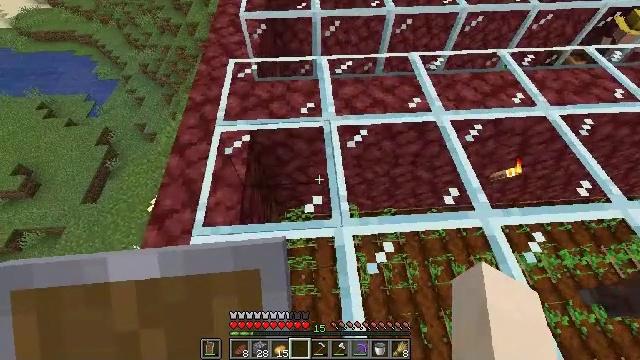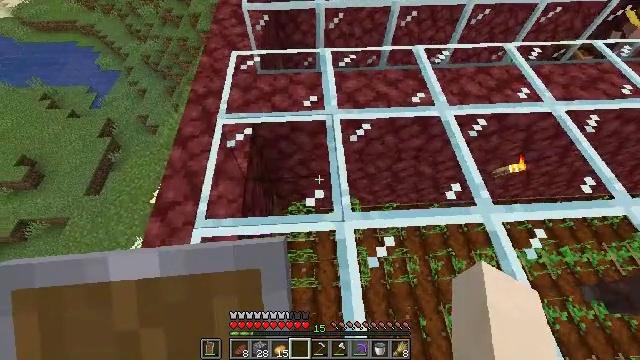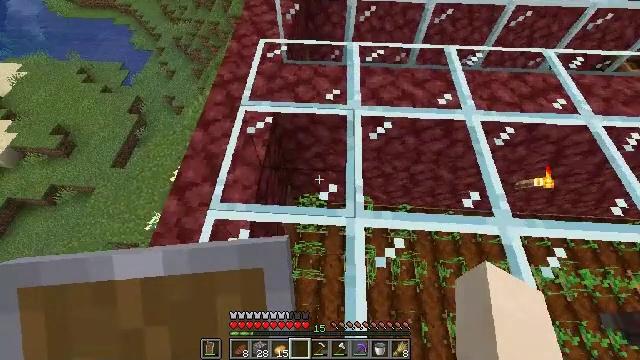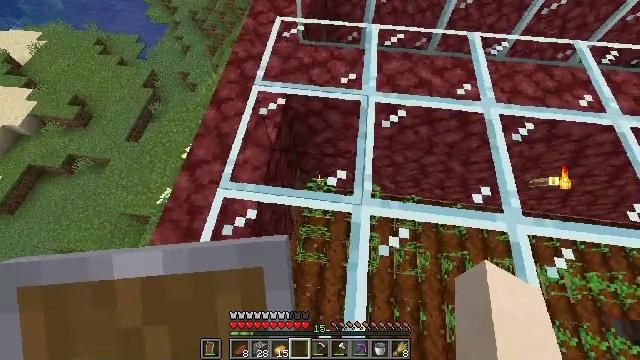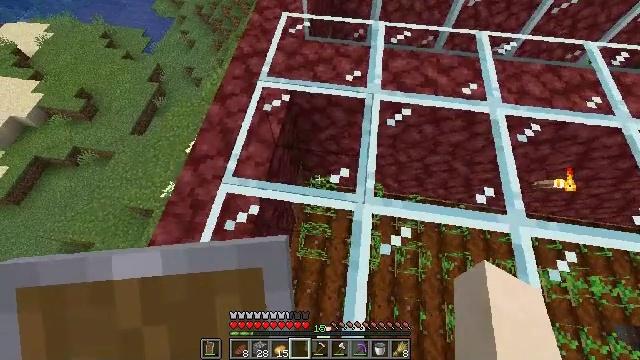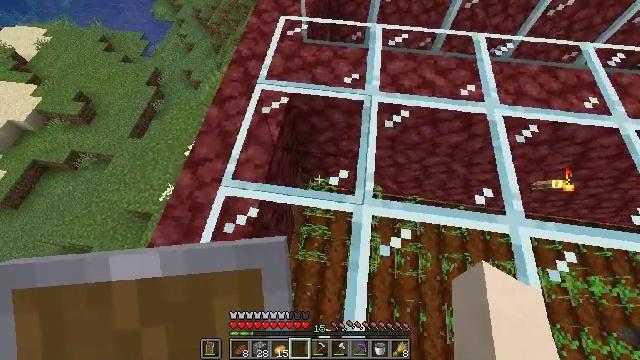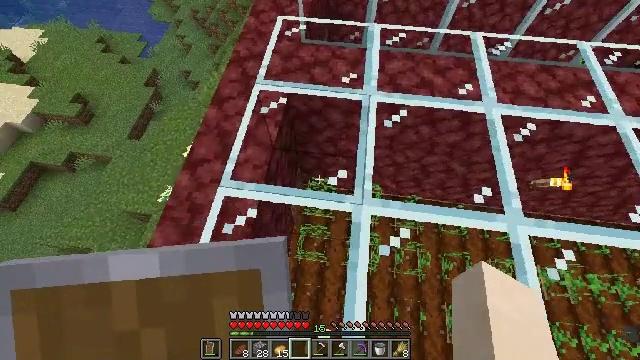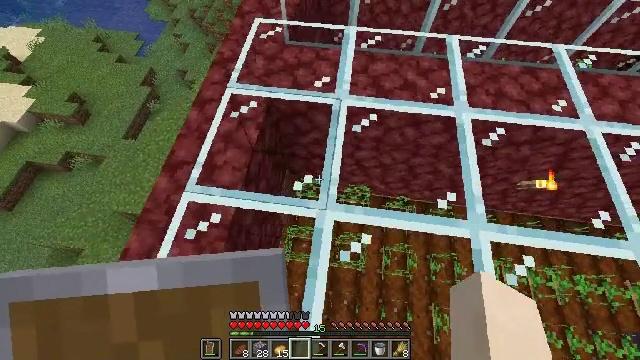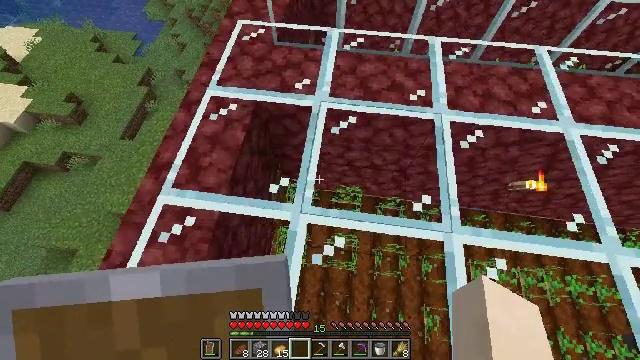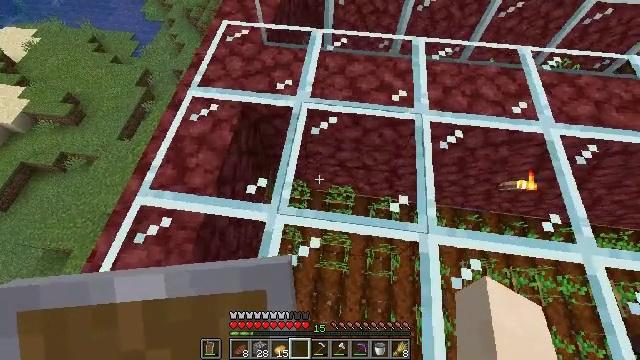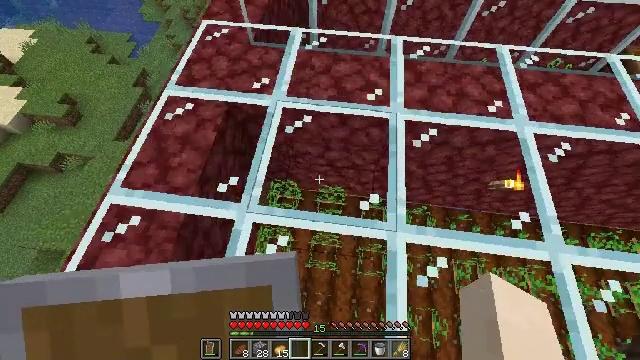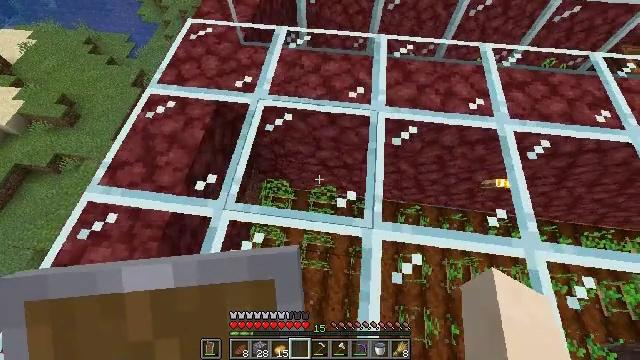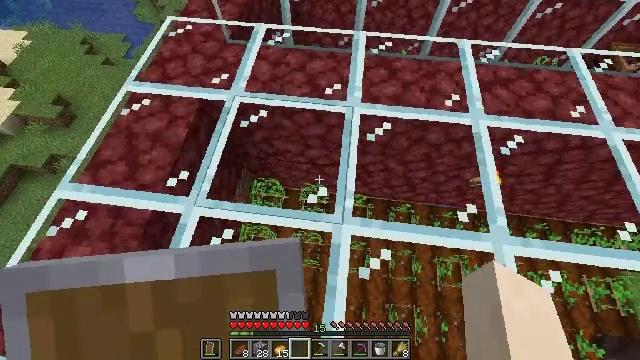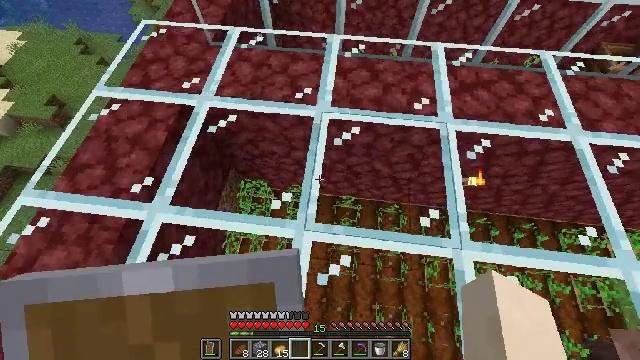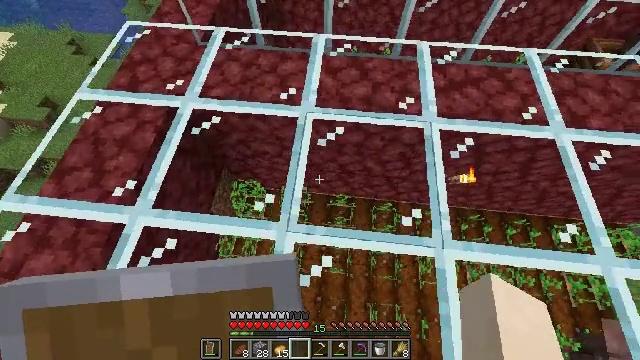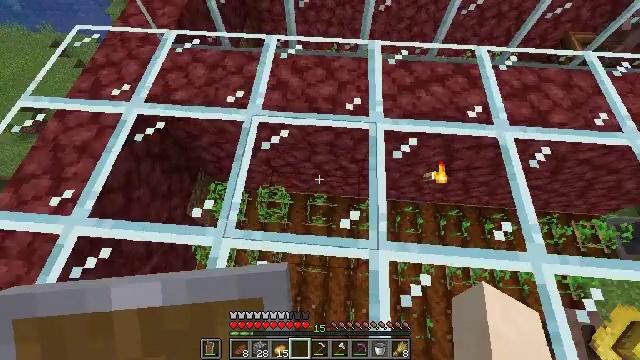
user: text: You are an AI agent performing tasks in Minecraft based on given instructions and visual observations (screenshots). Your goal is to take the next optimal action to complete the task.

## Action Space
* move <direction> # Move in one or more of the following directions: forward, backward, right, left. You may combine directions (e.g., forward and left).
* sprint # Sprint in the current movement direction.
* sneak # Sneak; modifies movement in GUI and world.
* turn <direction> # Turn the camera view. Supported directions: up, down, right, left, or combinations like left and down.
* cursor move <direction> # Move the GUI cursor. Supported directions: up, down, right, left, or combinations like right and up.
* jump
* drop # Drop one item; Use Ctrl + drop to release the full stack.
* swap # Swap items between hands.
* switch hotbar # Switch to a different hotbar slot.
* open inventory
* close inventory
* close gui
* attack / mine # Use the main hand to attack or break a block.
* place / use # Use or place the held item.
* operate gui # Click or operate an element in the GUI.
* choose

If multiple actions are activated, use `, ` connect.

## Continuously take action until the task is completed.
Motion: motion action
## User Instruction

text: Dig up the farmland.
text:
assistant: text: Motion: turn down
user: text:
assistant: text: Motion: turn left and down
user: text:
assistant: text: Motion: turn left and down
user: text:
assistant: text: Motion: turn left
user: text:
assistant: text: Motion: no_op
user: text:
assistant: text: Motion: move right
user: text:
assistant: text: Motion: move right
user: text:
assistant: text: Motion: move right
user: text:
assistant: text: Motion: move right
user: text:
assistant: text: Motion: move right
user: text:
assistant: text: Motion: move right
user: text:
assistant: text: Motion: move right
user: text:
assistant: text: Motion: move right
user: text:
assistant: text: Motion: move right
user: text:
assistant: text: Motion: move right, turn right
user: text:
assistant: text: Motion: move right, turn right
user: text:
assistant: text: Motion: move right, turn right
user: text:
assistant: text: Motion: move right, turn right
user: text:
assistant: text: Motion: move right, turn right
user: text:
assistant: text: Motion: move right, turn right and up
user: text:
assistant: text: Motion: move right, turn right and up
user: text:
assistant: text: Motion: move right, turn right and up
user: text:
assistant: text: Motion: move right, turn right and up
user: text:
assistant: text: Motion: move forward and move right, turn right and up
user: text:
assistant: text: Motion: move forward, turn right and up
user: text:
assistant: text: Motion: move forward, turn right and up
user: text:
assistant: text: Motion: move forward, turn right and up
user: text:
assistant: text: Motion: move forward, turn right
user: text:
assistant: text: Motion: move forward, turn right
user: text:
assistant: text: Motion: move forward